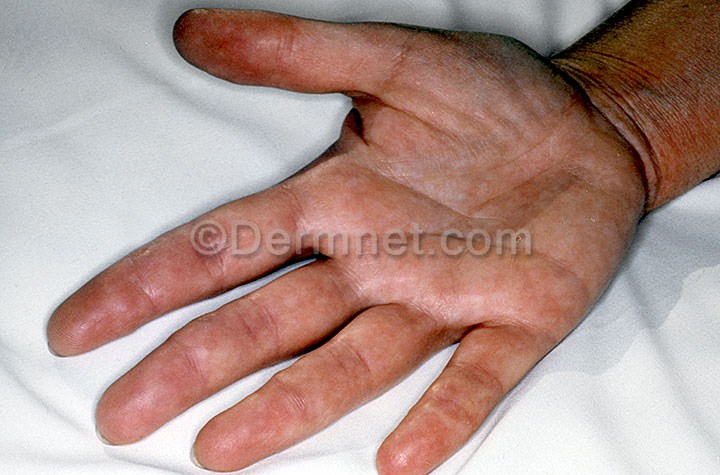
Disease: Systemic Disease